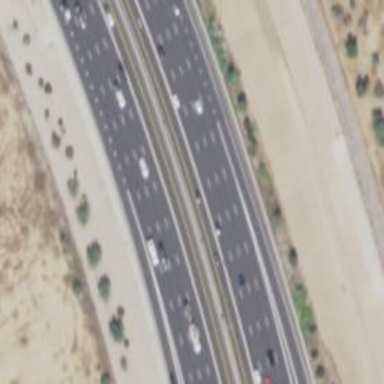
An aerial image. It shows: Asphalt motorway.